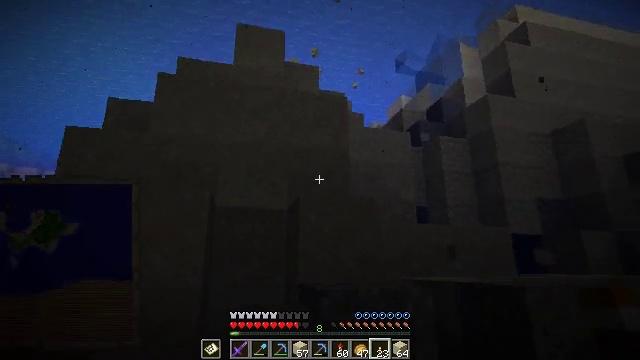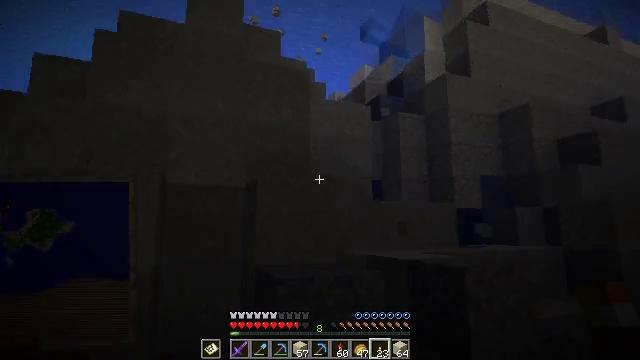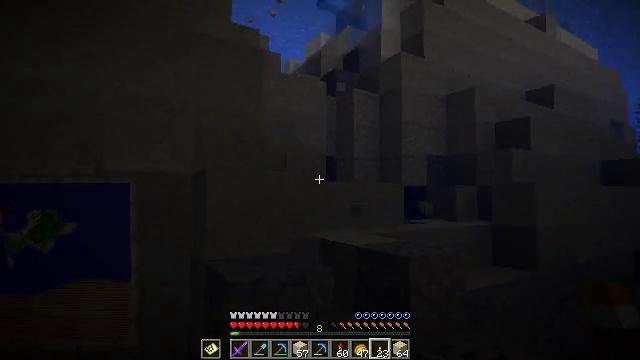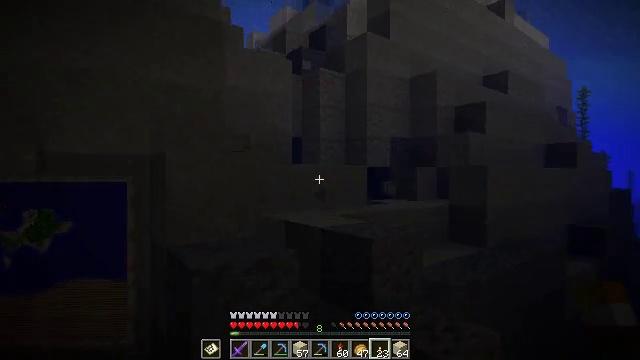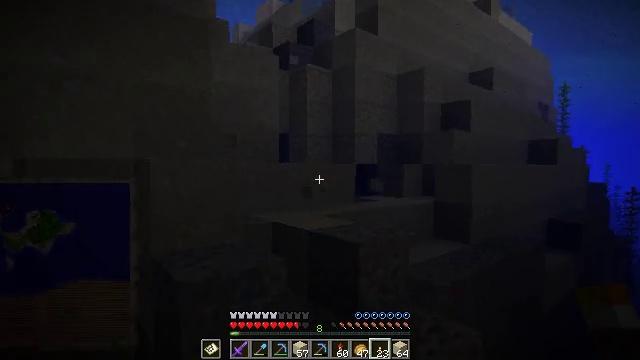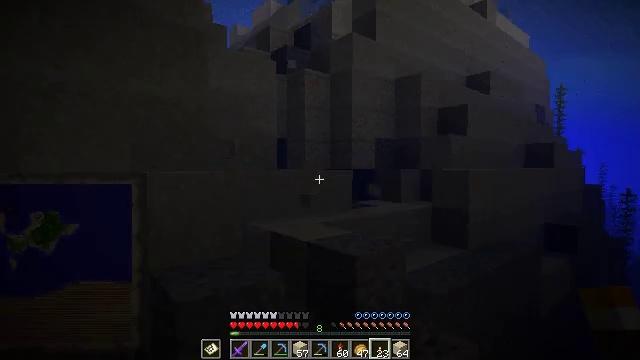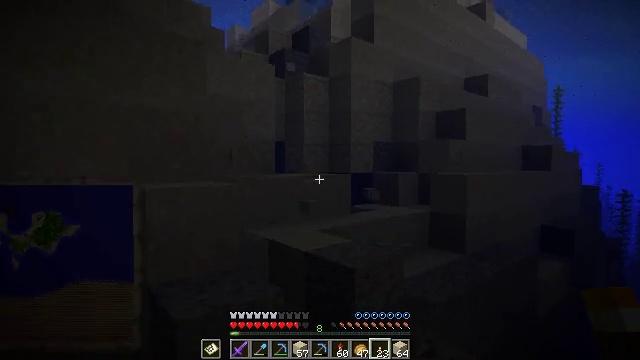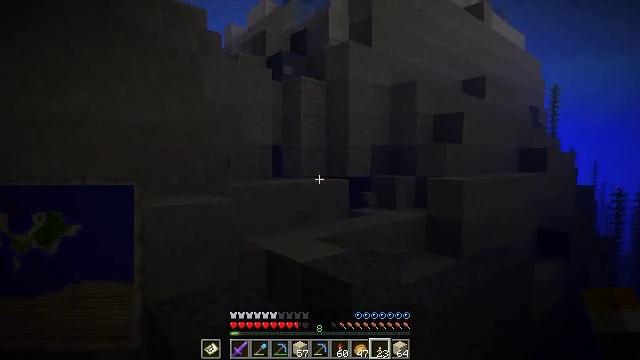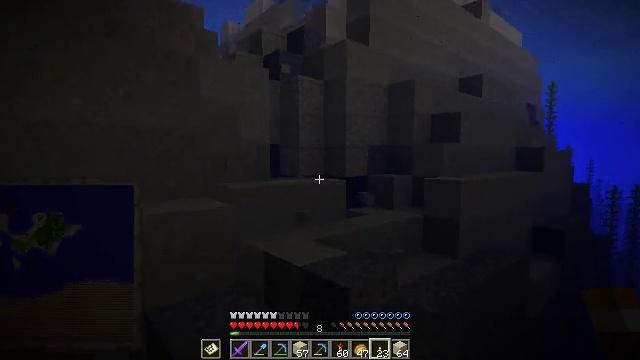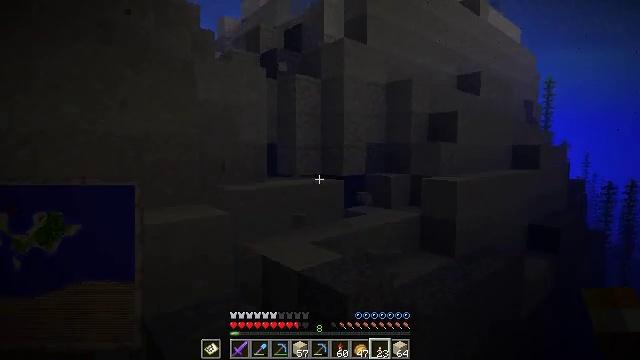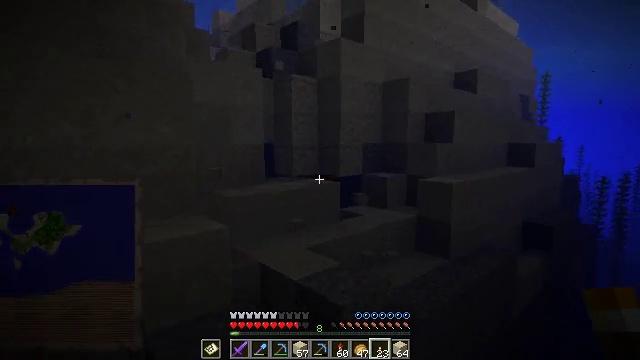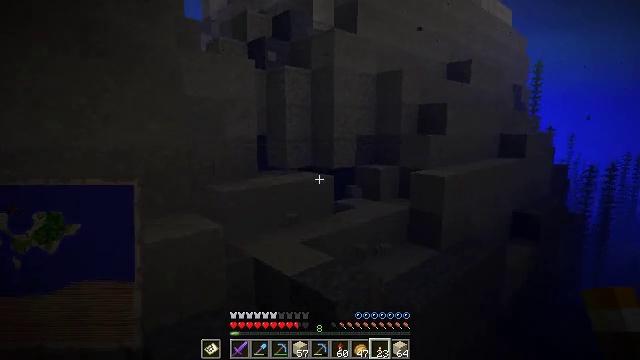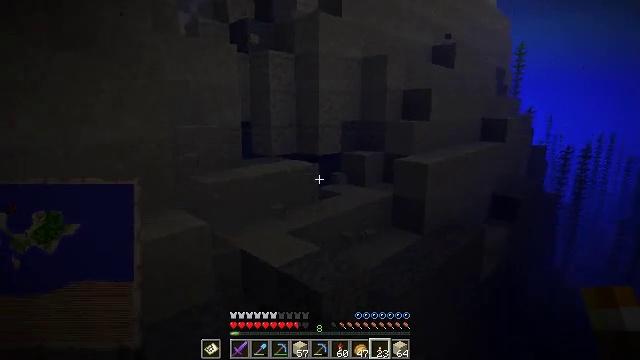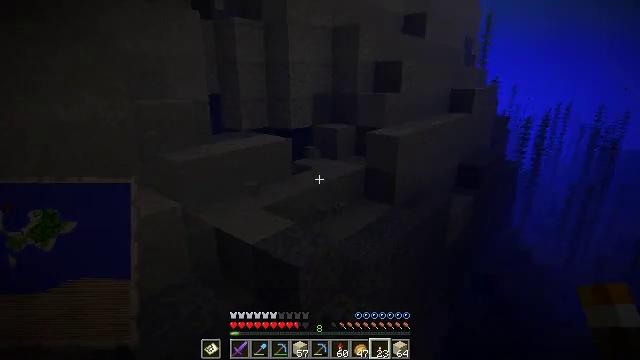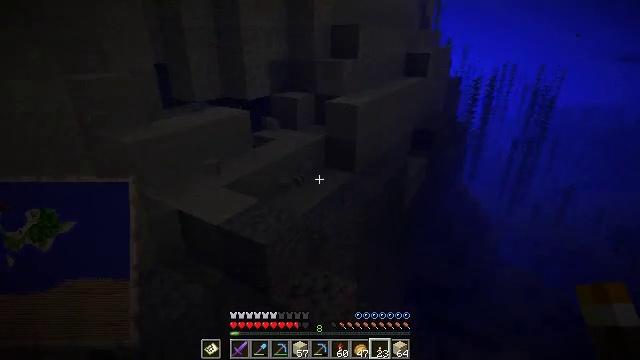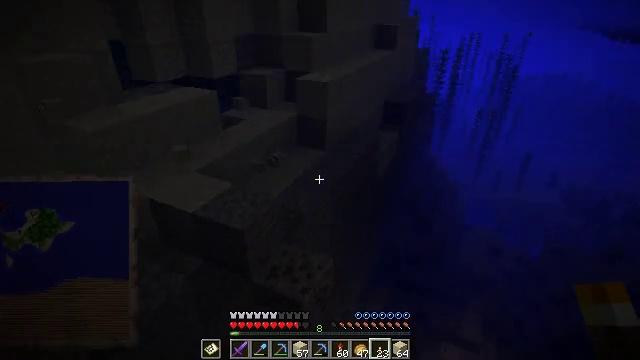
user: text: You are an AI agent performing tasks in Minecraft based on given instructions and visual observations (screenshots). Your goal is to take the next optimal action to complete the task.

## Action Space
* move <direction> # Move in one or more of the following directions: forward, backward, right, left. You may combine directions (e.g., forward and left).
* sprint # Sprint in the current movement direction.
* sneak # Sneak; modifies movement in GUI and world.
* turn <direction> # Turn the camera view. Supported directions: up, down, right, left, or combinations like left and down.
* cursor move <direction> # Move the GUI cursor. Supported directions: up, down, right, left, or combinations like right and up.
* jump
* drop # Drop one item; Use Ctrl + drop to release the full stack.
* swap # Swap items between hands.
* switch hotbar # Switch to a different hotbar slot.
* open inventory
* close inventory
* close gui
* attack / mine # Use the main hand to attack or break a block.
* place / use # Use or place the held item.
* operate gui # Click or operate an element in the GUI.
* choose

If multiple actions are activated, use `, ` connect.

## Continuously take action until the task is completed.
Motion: motion action
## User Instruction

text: Shovel up some gravel.
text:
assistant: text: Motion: turn right and down, jump
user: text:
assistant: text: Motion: turn right and down, jump
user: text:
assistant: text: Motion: turn right and down, jump
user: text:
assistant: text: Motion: turn right and down, jump
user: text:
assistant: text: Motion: jump
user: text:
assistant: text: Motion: jump
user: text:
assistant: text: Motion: jump
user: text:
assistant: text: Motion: jump
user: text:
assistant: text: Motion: turn down, jump
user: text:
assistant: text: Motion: turn down, jump
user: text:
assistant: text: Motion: turn right and down, jump
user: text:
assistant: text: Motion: turn right and down, jump
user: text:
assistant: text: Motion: turn right and down, jump
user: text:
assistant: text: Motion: turn right and down, jump
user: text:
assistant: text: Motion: turn right and down, jump
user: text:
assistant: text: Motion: turn right and down, jump
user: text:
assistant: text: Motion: turn right and down, jump
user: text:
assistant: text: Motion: turn right and down, jump
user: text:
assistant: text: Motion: turn right and down, jump
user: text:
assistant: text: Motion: turn right and down, jump
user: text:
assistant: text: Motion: jump
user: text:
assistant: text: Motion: jump
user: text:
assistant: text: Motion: jump
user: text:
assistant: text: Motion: jump
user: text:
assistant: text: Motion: jump
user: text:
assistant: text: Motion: jump
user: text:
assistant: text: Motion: jump
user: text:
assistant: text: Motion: turn down, jump
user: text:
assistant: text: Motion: turn down, jump
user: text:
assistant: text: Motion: turn down, jump